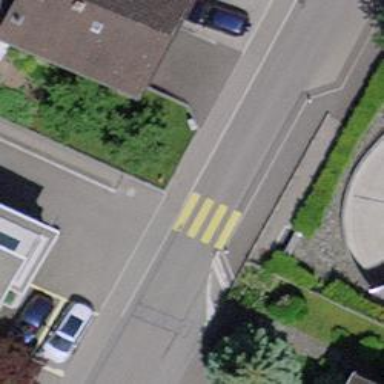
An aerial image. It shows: Uncontrolled zebra crossing on the road.